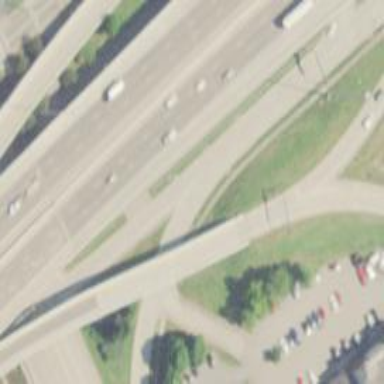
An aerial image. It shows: Primary link highway.